Question: I noticed that the bash shell can suggest command line switches for your command.
Just type your command, a dash (-) and type tab. The shell will show you available switches.
For example, try:
'''
andy@andyx:~$ java -
'''
and press tab - Surprise!

The question is:
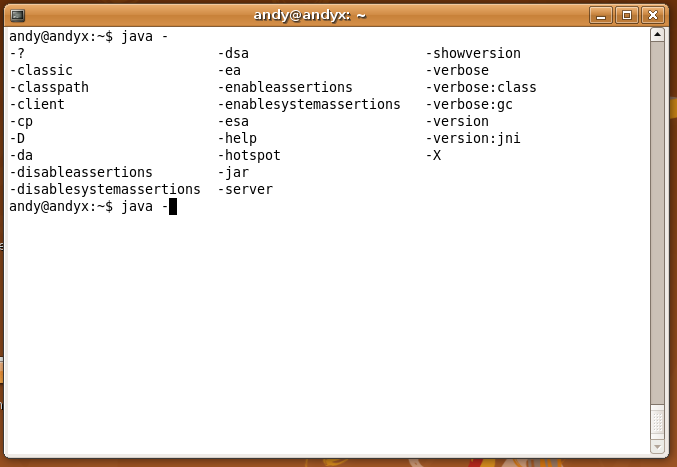
Answer: You have discovered Bash's <URL> feature.